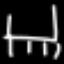
Label: bed